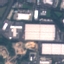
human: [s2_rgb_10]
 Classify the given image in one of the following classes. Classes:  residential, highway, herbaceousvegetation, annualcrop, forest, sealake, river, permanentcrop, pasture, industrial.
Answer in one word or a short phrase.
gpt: Industrial